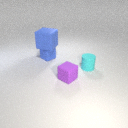
small blue rubber cube below large blue rubber cube